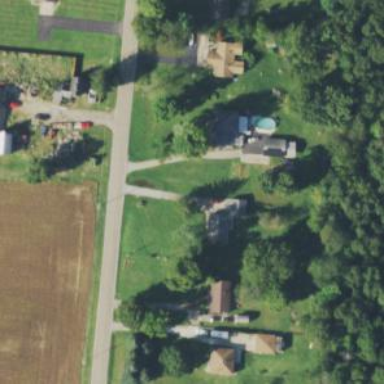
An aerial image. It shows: Driveway.